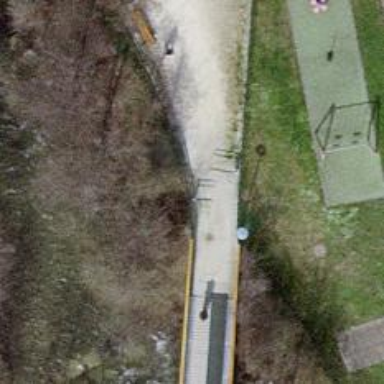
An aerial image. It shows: Footway bridge.